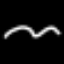
Label: squiggle